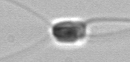
Label: Chaetoceros_similis